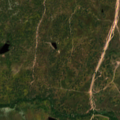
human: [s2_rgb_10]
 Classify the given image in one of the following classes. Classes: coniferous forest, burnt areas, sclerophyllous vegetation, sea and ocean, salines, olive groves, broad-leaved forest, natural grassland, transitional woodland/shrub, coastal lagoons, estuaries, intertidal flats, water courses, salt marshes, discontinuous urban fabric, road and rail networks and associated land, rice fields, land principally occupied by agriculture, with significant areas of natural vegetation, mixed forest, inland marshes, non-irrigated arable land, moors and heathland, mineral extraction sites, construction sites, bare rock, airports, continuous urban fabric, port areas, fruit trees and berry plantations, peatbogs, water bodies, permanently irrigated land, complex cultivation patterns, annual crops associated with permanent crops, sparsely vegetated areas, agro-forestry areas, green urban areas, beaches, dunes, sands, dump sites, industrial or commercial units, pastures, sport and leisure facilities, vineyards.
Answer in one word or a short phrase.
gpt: continuous urban fabric